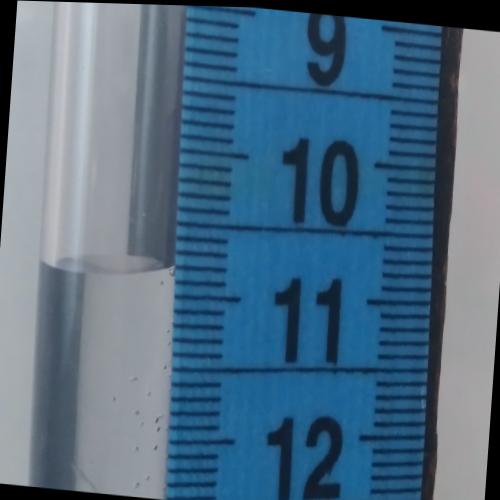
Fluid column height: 10.8 cm